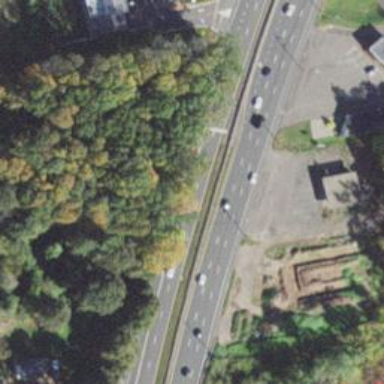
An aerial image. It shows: Trunk highway.